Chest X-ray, PA view. Patient: 46 years old, sex M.
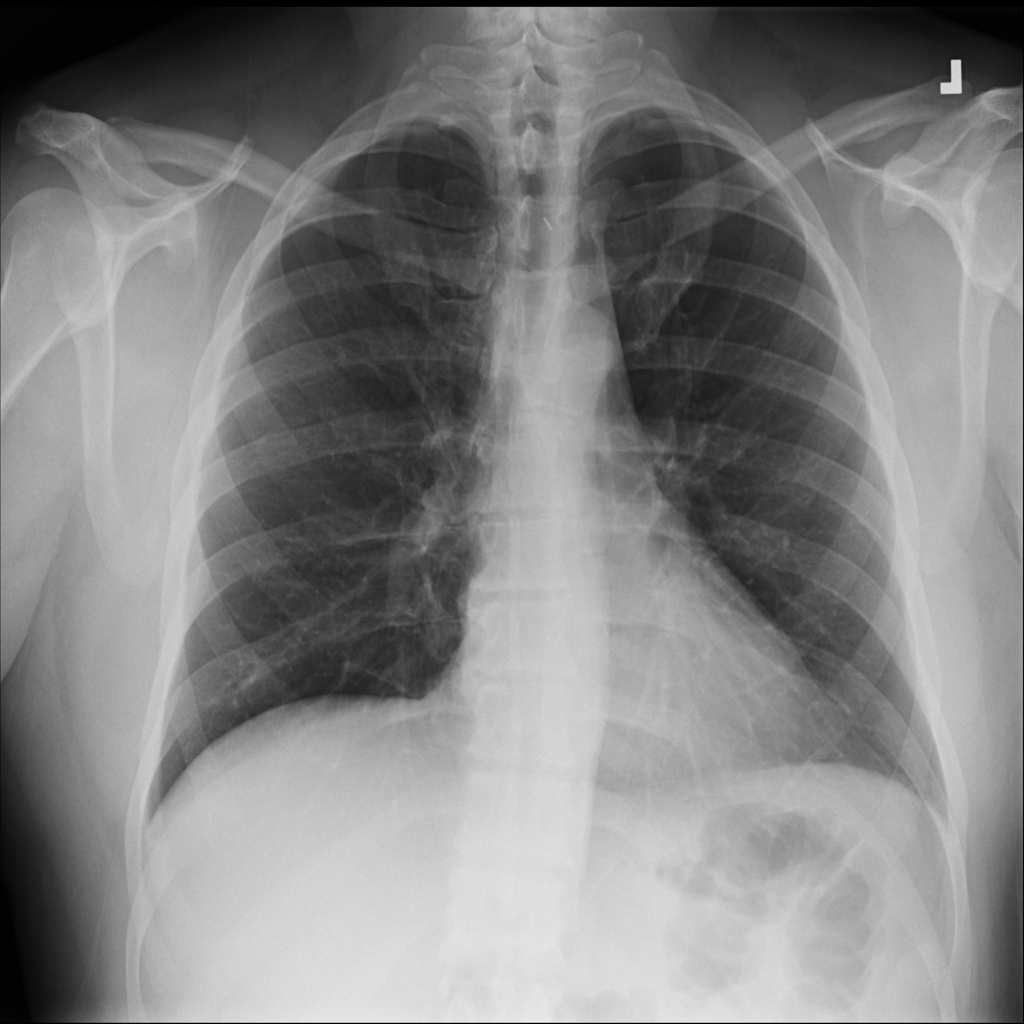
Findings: No Finding